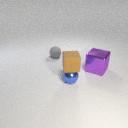
small blue metal sphere below small brown rubber cube